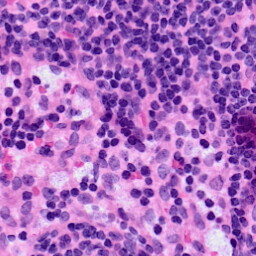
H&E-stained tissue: LymphNode